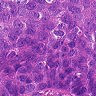
Metastatic tissue present: yes